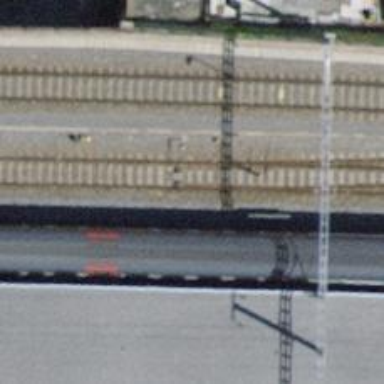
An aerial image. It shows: Railway switch.